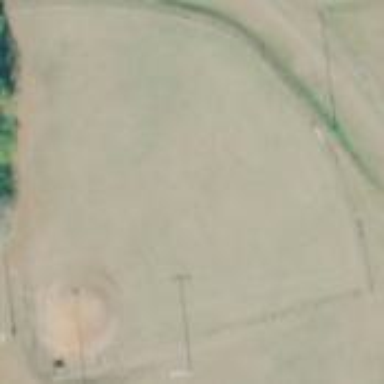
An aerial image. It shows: Baseball pitch for leisure land activities.